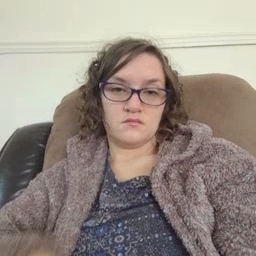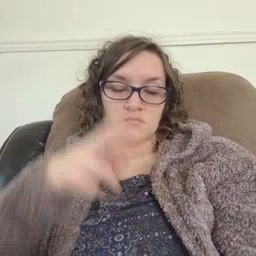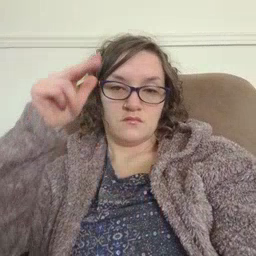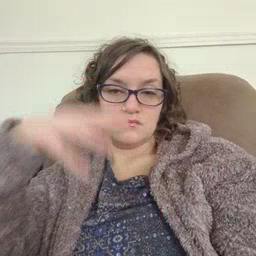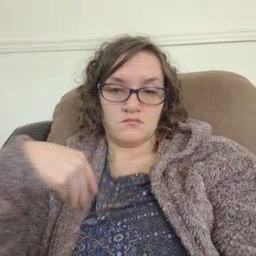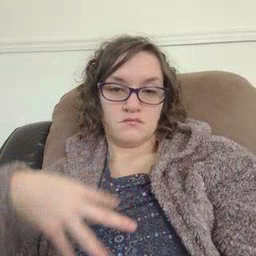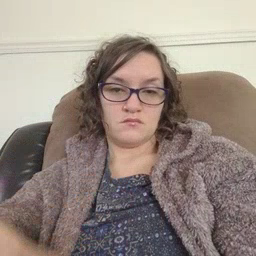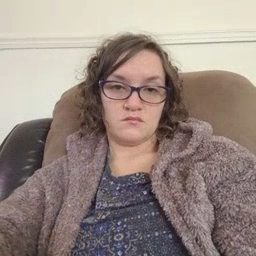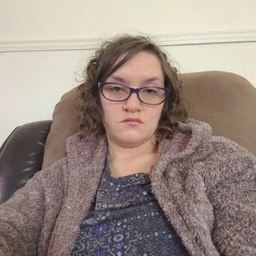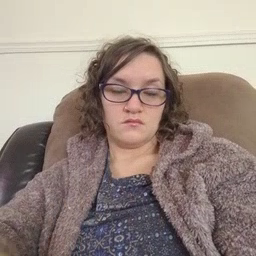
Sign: zebra